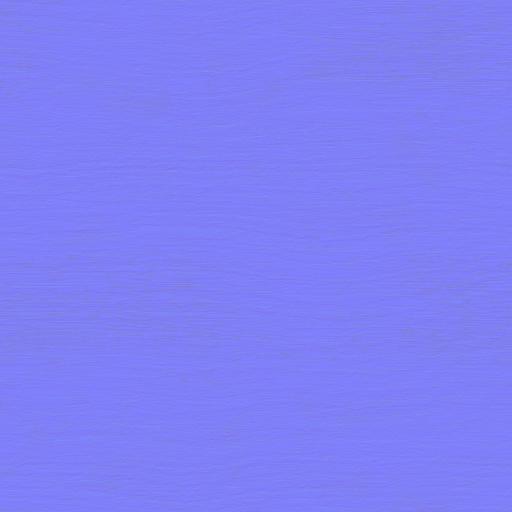
brown clean fine smooth wood wooden